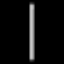
Label: line